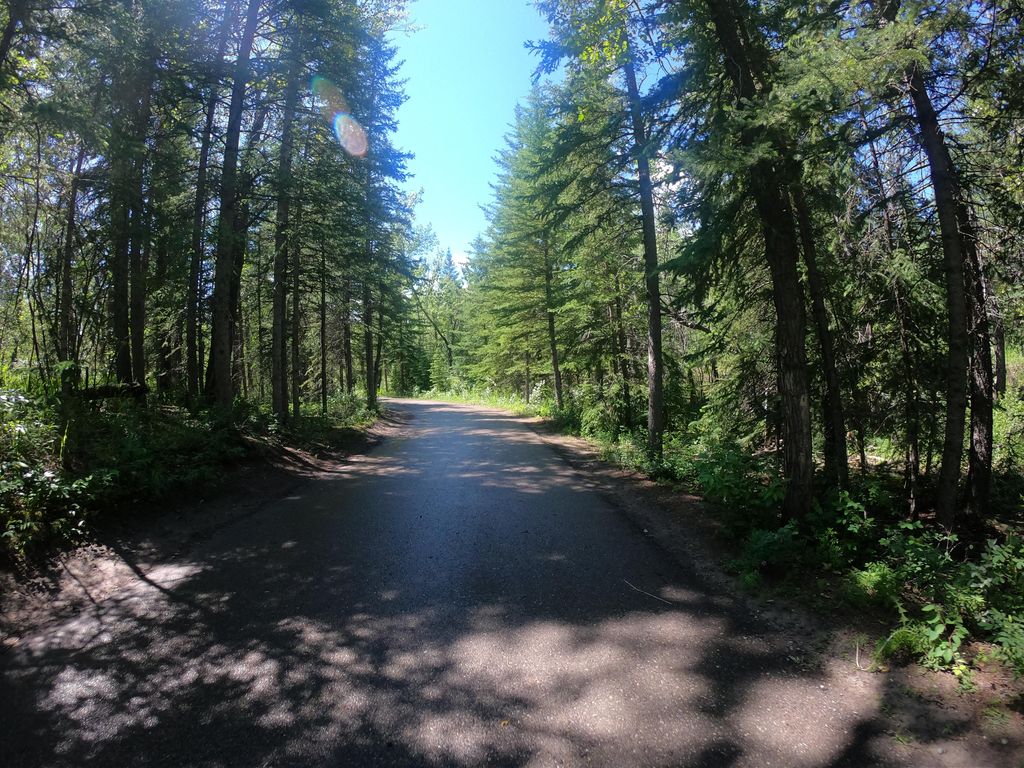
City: calgary